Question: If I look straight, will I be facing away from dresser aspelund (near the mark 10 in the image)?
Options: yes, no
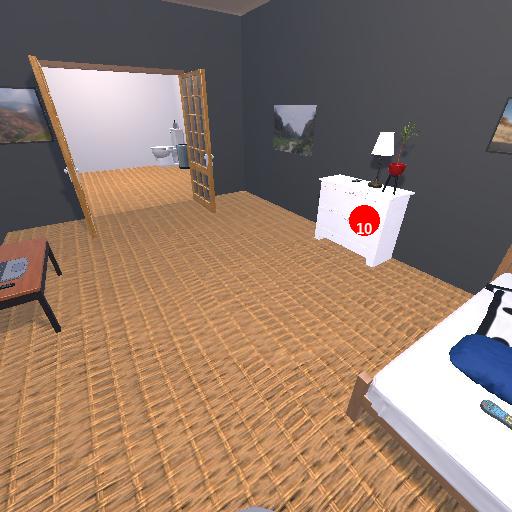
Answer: yes